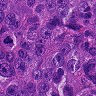
Metastatic tissue present: yes